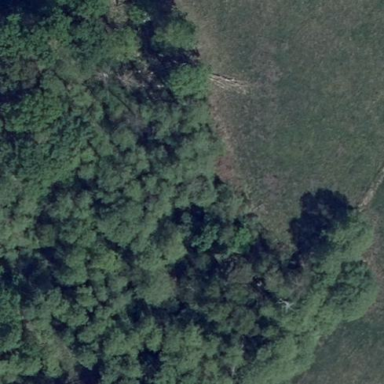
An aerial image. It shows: Forest area.